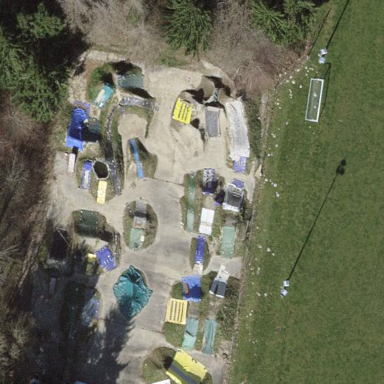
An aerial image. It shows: BMX sport pitch for leisure activities.